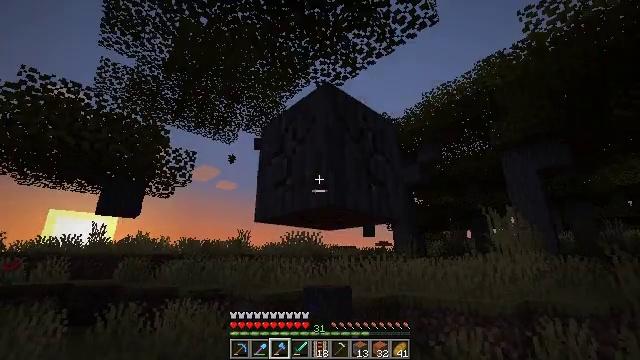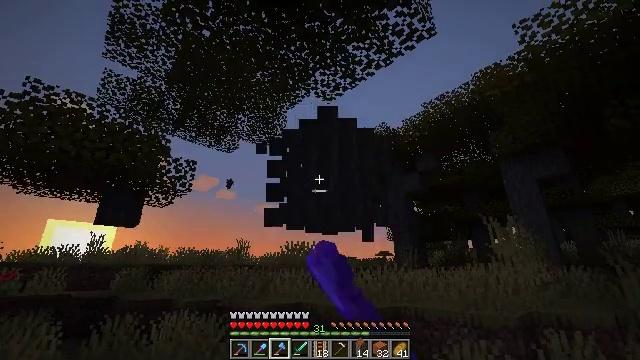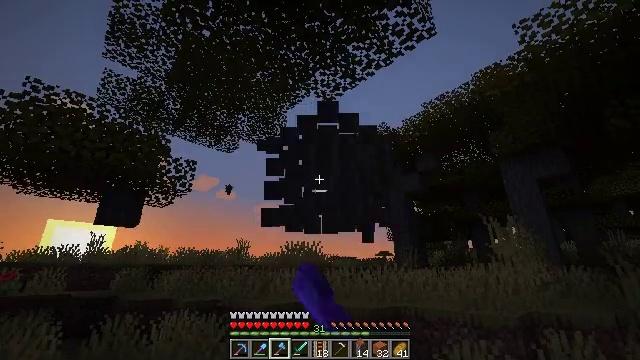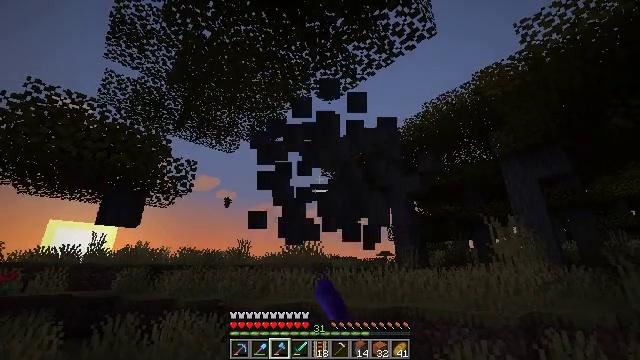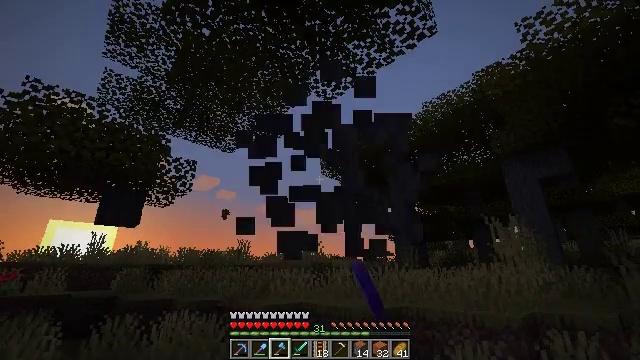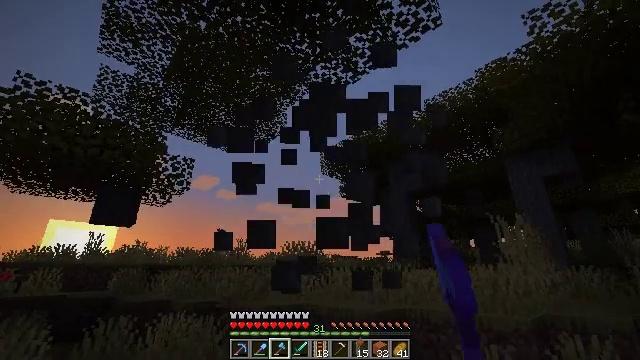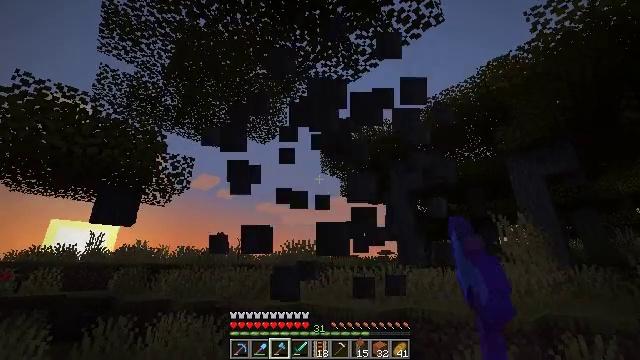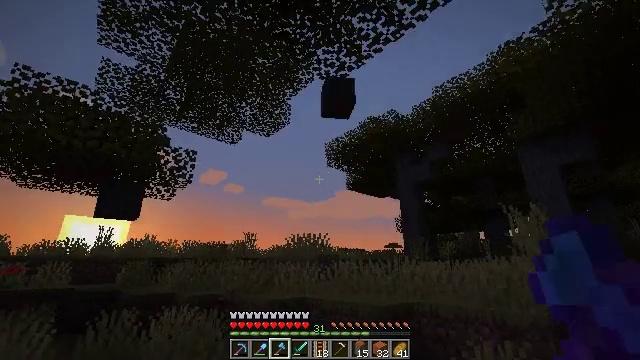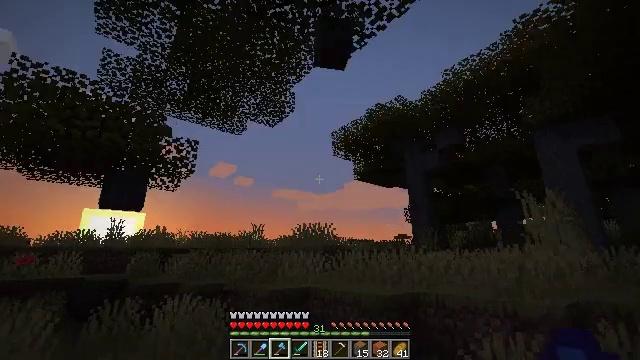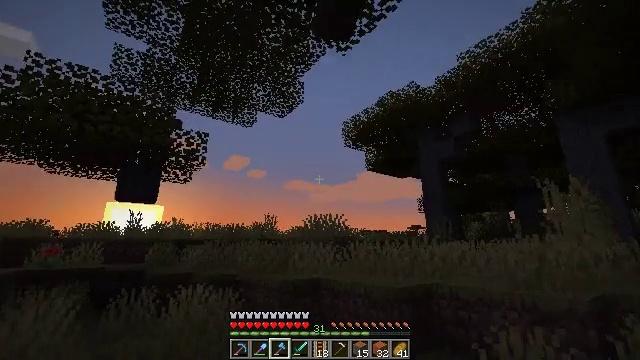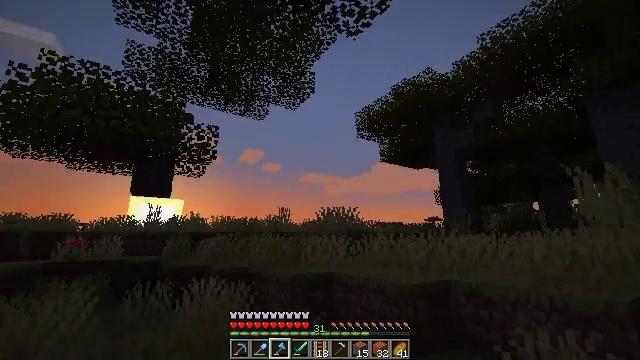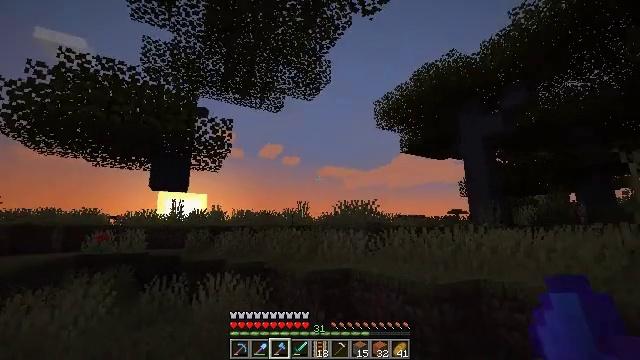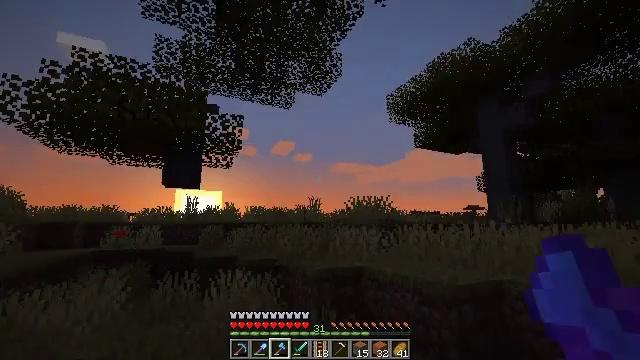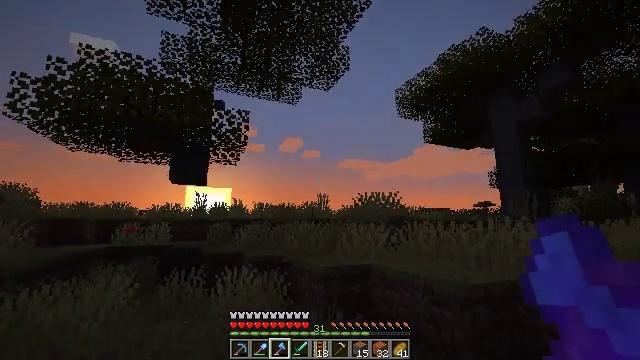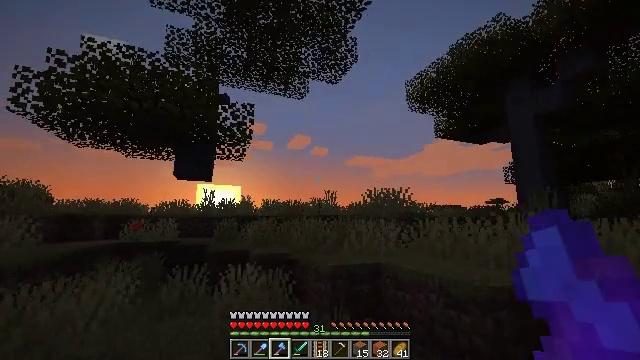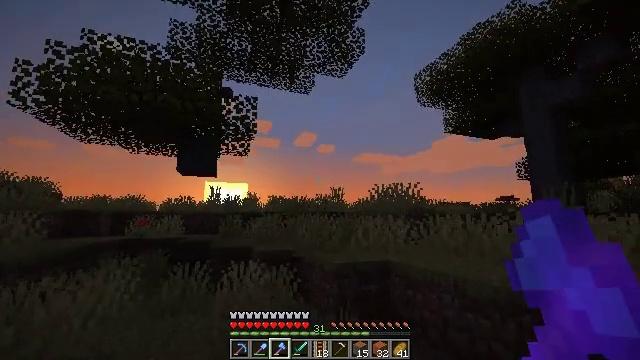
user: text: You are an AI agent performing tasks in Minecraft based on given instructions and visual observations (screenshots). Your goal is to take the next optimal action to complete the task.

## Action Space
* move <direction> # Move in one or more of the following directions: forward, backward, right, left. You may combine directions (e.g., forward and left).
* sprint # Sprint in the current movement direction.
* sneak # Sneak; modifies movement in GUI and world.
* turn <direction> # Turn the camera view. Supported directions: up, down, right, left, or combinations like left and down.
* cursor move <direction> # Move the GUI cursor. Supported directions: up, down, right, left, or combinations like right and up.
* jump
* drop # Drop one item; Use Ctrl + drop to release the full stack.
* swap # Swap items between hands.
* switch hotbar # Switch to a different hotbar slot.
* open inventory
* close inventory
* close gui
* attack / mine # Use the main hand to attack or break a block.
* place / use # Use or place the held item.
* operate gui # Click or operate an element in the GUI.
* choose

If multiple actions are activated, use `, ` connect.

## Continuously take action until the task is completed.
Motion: motion action
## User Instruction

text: Collect acacia logs by breaking the tree.
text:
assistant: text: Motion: turn up, attack / mine
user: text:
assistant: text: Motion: attack / mine
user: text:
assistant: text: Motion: attack / mine
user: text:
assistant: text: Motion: move forward, attack / mine
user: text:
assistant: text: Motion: move forward, attack / mine
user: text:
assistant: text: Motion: move forward and move right, attack / mine
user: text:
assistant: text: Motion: move forward and move right, turn left and down, attack / mine
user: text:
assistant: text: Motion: move forward and move right, turn left and down
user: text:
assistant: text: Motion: move forward, turn left and down
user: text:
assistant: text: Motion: move forward, turn left and down
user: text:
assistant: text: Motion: move forward, turn left and down
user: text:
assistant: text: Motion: move forward, turn left
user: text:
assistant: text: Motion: move forward, turn left
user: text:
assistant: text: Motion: move forward, turn left
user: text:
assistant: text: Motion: move forward, turn left
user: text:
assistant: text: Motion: move forward, turn left
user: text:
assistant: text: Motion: move forward, turn left
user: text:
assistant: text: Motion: move forward, turn left
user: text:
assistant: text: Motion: move forward, turn left
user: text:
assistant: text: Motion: move forward, turn left
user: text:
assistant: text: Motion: move forward, turn left
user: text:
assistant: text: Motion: move forward, turn left and up
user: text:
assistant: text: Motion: move forward, turn left and up
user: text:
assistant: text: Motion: move forward, turn left and up
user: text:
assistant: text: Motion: move forward, turn left and up
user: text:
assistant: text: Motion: move forward, turn left
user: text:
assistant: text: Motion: move forward
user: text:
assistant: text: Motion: move forward
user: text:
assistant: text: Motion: move forward
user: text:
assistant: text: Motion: move forward